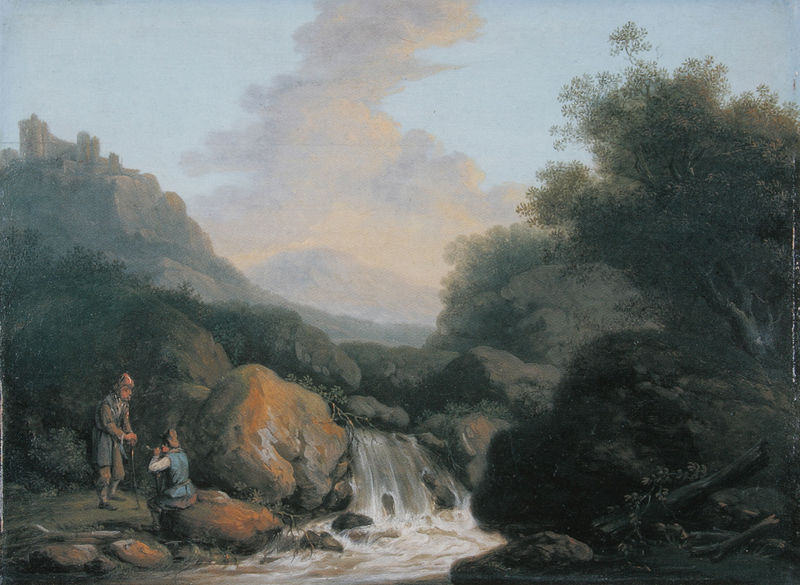
Titel: Berglandschaft mit Wasserfall
Künstler: Franz Josef Manskirsch
Standort: Mainz
Institution: Landesmuseum
Schlagwörter: baum, berg, blau, blätter, dunkel, felsen, gemälde, himmel, mann, schatten, wasser, weiß, wolken, baumstämme, bäume, fluss, frauen, grün, landschaft, menschen, mädchen, ocker, sitzen, stadt, ufer, äste, abend, bewegung, braun, fenster, frau, grau, hell, hintergrund, holz, hut, hüte, kleider, licht, männer, orange, schwarz, stützen, tür, vordergrund, zeichnung, dach, gebäude, haus, rot, schloss, wolke, beige, gespräch, gesichter, hemd, hose, jacke, kappe, kappen, mütze, mützen, trinken, wand, arm, arme, gesicht, kleidung, leinen, mensch, stehen, stein, steine, ärmel, öl, ast, bach, baumstamm, dämmerung, ferne, horizont, hügel, morgen, natur, sonnenaufgang, stamm, strauch, busch, büsche, gewässer, sträucher, land, kutte, mantel, kind, personen, blatt, musik, musiker, person, wald, wasserfall, bauern, kinder, stock, turm, beine, hellblau, bein, gischt, wellen, italien, unterhaltung, zwei, gehstock, schuhe, stab, hosen, jungen, abhang, hemden, berge, fels, gebirge, gipfel, dorf, mauer, dunst, nebel, sonnenuntergang, idylle, rast, böschung, schaum, strom, querformat, stämme, treibholz, wogen, soldaten, dunkelblau, rauchen, musizieren, tiefe, bauch, junge, weste, baumkrone, baumkronen, hoch, bauer, tor, klippe, oben, wände, ruine, greis, lumpen, burg, türme, findlinge, alpen, festung, spazierstock, schuh, flora, flöte, unterholz, graugrün, anwesen, mauern, wanderer, rinde, gebirgsbach, fauna, stauden, bachlauf, poussin, tempel, kniebundhosen, gestrüpp, fließen, westen, opa, hirte, hirten, greise, morsch, findling, bergbach, musikant, wals, wildbach, burgruine, hecken, burgmauer, wehrmauer, höhenburg, bergkuppe, hit, schlossruine, landschaftsdarstellung, armer, dialog, bächlein, bergsporn, schnelle, bachufer, leinenhemd, m#nner, klosteer